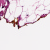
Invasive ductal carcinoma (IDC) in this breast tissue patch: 0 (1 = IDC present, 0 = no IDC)